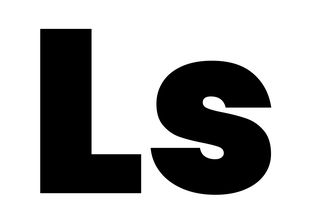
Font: Poppins-Black